Question: I use tableLayout, and I want to set height of tableRow as tall as it has to be in order to display textViews correctly (which are in linearLayout). At the moment, the second textView is not displayed correctly (it simply doesn't fit in the row).
This is the XML:
'''
<TableLayout
android:layout_width="fill_parent"
android:layout_height="fill_parent"
xmlns:android="http://schemas.android.com/apk/res/android"
android:background="@color/background">
<TableRow
android:layout_width="fill_parent"
android:layout_height="fill_parent"
android:background="@color/stripe_background"
android:gravity="right|center_vertical"
android:paddingTop="@dimen/stripe_padding_buttons_top_bottom"
android:paddingBottom="@dimen/stripe_padding_buttons_top_bottom"
android:paddingLeft="@dimen/stripe_padding_sides"
android:paddingRight="@dimen/stripe_padding_sides"
android:layout_marginBottom="@dimen/stripe_margin_top_bottom">
<LinearLayout
android:orientation="vertical"
android:layout_width="fill_parent"
android:layout_height="match_parent"
android:layout_column="0"
android:layout_weight="1"
android:paddingRight="@dimen/stripe_padding_between_text_views"
android:gravity="right|center_vertical">
<TextView
android:layout_width="wrap_content"
android:layout_height="wrap_content"
android:text="@string/settings_text_view_current_consumption_main"
android:id="@+id/textViewCurrentConsumptionMain"
android:textColor="@color/big_text"
android:textSize="@dimen/small_text"/>
<TextView
android:layout_width="wrap_content"
android:layout_height="wrap_content"
android:text="@string/settings_text_view_current_consumption_additional"
android:id="@+id/textViewCurrentConsumptionAdditional"
android:textColor="@color/small_text"/>
</LinearLayout>
<CheckBox
android:layout_width="wrap_content"
android:layout_height="wrap_content"
android:id="@+id/checkBox"
android:layout_column="1"
android:button="@drawable/check_box_custom"
android:checked="true" />
</TableRow>
</TableLayout>
'''
In order to make my question clearer, this is the problem in the image. Second textView is not displayed properly:

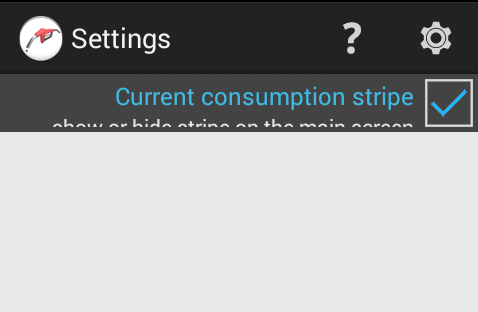
Answer: Make 'LinearLayout' and all 'TextView's heights to 'wrap_content' ('TableRow') also